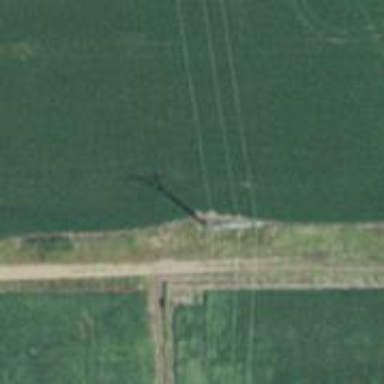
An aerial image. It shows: Power tower.